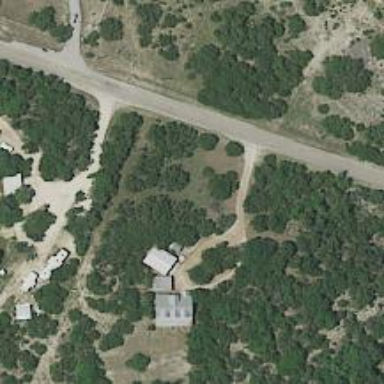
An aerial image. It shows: Driveway leading to service road.